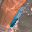
Label: 1